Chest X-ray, PA view. Patient: 24 years old, sex F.
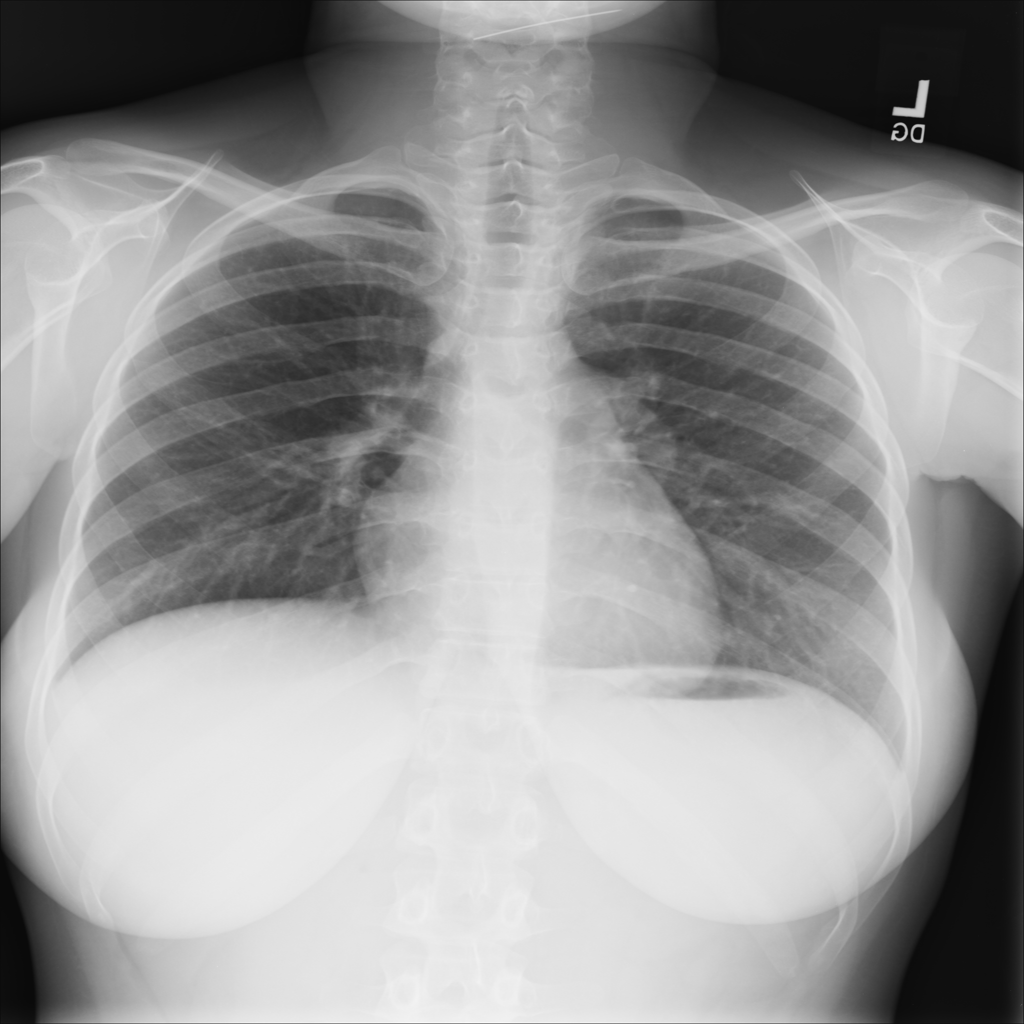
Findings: No Finding